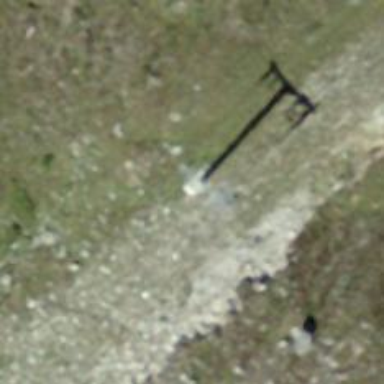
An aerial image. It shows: Pylon used for aerialway.